Question: Trying to plot a 3 dimensional graph with:
x axis - Values (float)
y axis - Values (float)
z axis - Category (string)
Now I've tried to convert the z vector using pandas.factorize(table.zcolumn)
'''
Output: (array([ 0, 0, 0, ..., -1, -1, 1]), Index([u'London', u'National'], dtype='object'))
'''
So I can plot the numbers no problem.
You'll see there are NaN values which convert to -1, so when I plot the graph there are a bunch of values at -1. The data hold London, National and NaN categories.
How can I label the axes to fit my data? I feel like there should be a simple function to match it.
On the z-axis I need to reassign the ticks -1 to become 'NA', 0 to become 'London' and 1 to become 'National'
I'd also be interested in a way for doing this with large numbers of categories, so code that does not need manually inputting each category string
'''
regions = pandas.factorize(dataTable.Region[id_range])
regions_num = regions[0]
fig = plot.figure()
ax = fig.add_subplot(111,projection='3d')
ax.scatter(y, x, zs=regions_num)
ax.axes.set_zticklabels(["London","National","N/A"])
plot.show()
'''

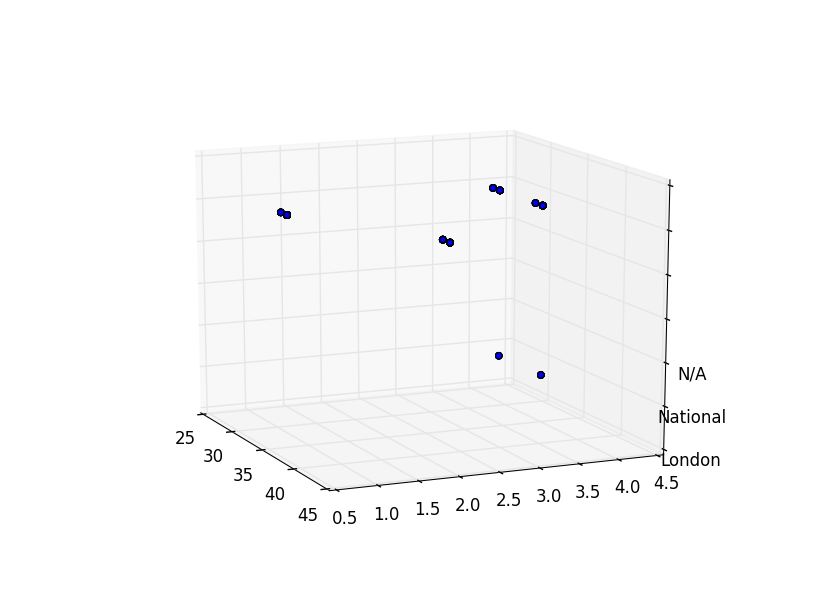
Answer: You just need to set the 'zticks' to the three z-values corresponding to your categories:
'''
ax.axes.set_zticks(regions_num)
'''
Having said that, I don't this is actually a very good way of plotting your data. 3D plots are most useful when your X, Y and Z values are all continuous variables. Representing regions as different z-levels might make a bit more sense if 'region' was an ordinal variable, but is there any reason why ''N/A'' should be 'higher' than ''National''? 3D plots are also generally harder to read than 2D plots - for example, because of the perspective projection a point that's nearby in the ''National'' category might look a lot like a point that's further away but in the ''N/A'' category.
A more appropriate choice might be to represent these data as a scatter plot on 2D axes, with different colours corresponding to the different categories.